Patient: sex M, age 60
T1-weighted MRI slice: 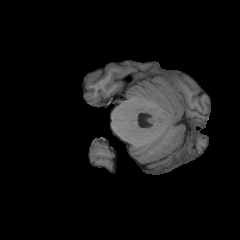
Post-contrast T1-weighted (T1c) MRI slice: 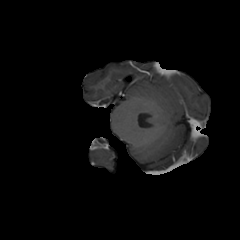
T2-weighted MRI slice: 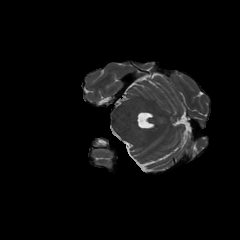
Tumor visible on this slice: no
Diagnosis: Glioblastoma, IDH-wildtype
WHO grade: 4